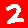
Digit: 2